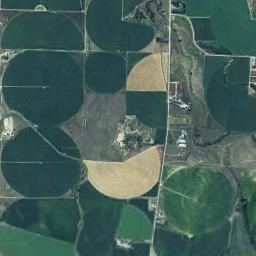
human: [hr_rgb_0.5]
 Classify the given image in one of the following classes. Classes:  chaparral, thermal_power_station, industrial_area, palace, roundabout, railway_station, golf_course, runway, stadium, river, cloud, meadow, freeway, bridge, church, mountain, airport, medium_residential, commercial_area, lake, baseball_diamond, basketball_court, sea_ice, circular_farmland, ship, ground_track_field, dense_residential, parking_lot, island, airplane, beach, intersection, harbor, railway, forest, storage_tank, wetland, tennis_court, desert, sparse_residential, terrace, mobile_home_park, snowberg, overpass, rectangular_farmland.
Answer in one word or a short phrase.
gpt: circular_farmland